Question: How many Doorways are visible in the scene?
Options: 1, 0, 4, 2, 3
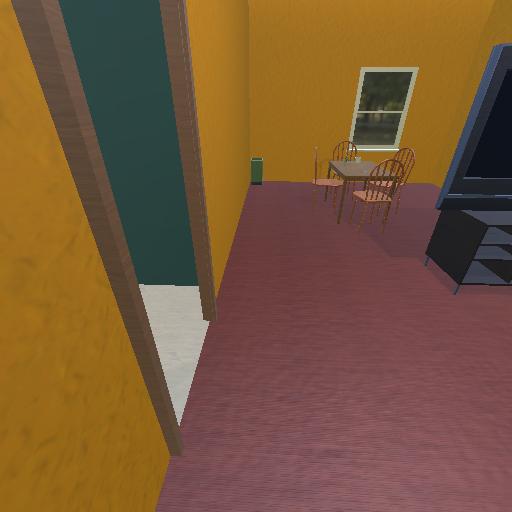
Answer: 1